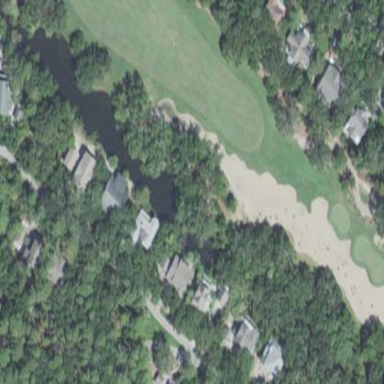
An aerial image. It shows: Sand bunker on golf course.